Field crop: maize
Growth stage: 2
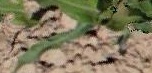
Species: maize